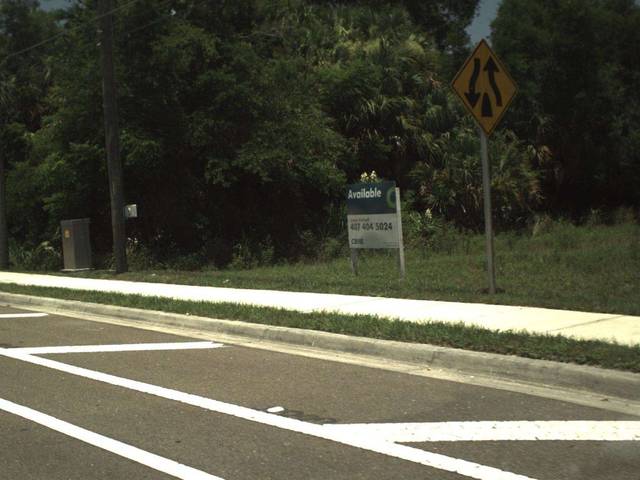
Region: United States
Coordinates: 28.657, -81.208